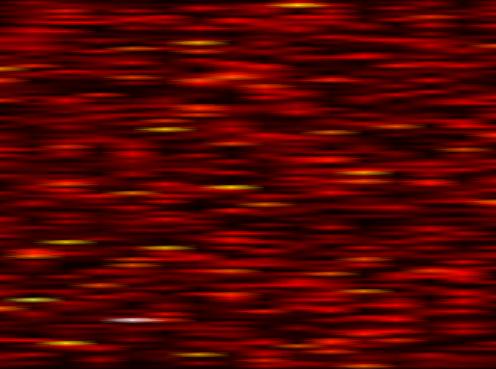
Label: FOFDM